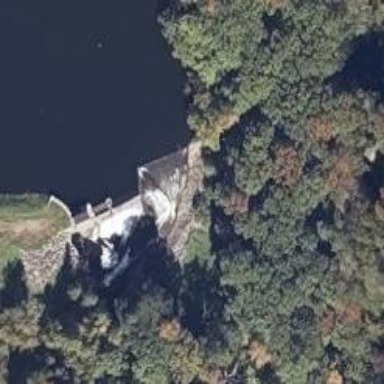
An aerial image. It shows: Dam across waterway.